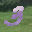
Label: 3